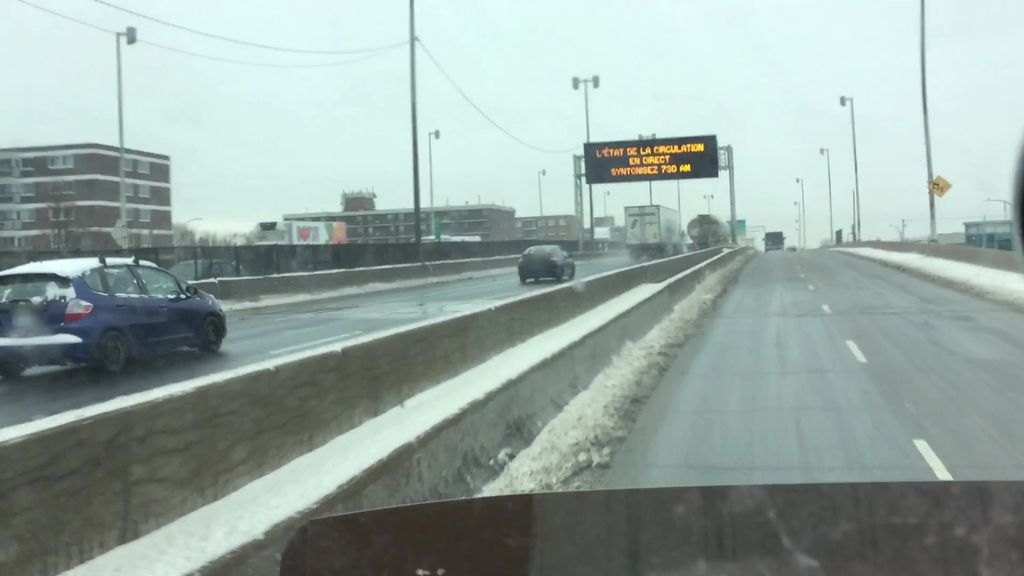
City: montreal